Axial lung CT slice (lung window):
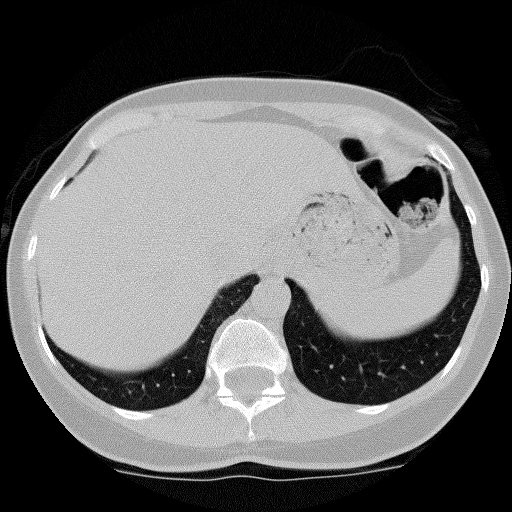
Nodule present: no